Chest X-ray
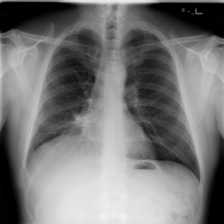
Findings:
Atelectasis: positive
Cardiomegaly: negative
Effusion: negative
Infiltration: negative
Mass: negative
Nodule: negative
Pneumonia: negative
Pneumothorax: positive
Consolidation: negative
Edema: negative
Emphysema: positive
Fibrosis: negative
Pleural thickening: negative
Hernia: negative